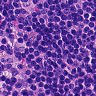
Metastatic tissue present: no